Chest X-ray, PA view. Patient: 34 years old, sex M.
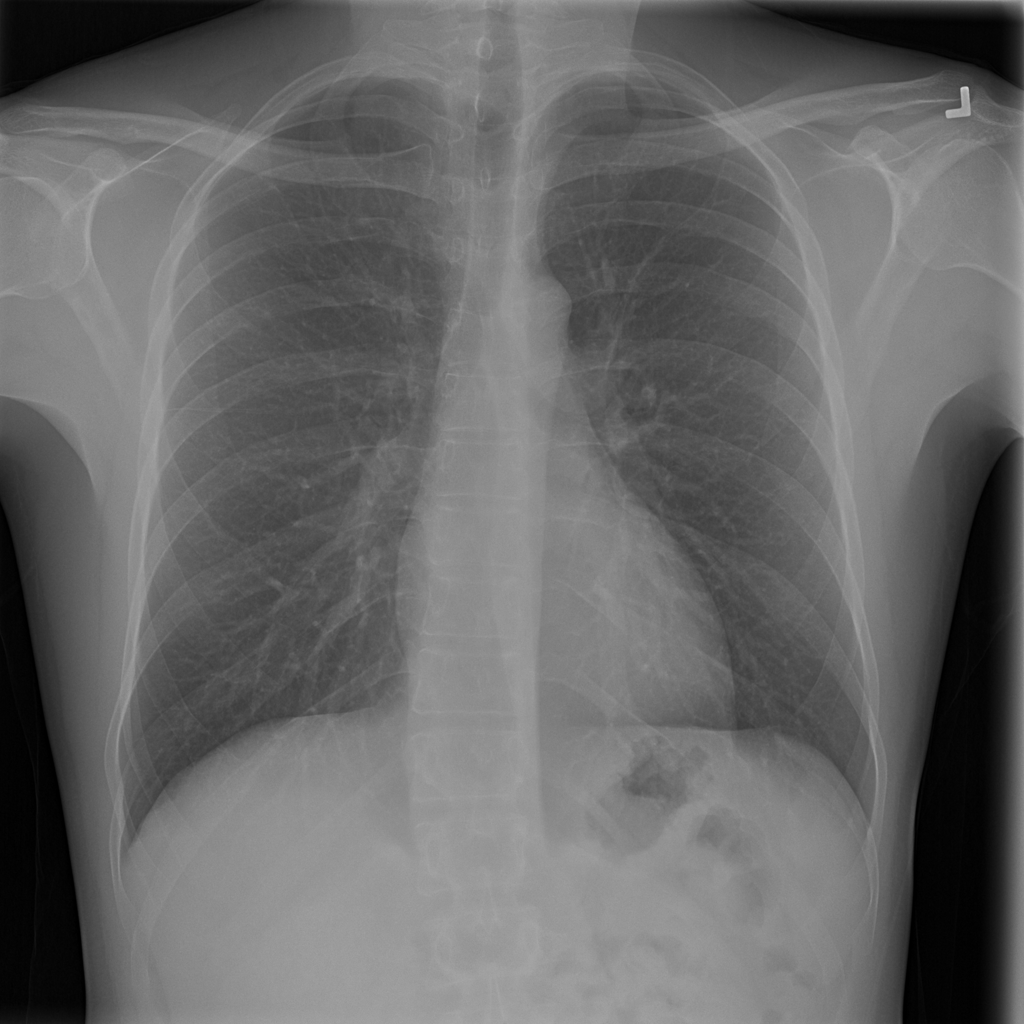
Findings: No Finding